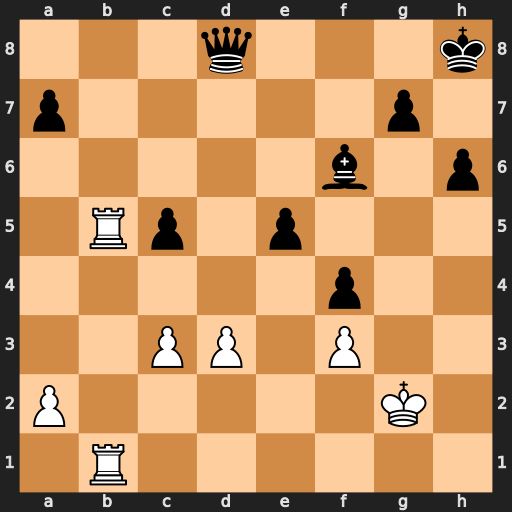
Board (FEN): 3q3k/p5p1/5b1p/1Rp1p3/5p2/2PP1P2/P5K1/1R6
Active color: w
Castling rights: -
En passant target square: -
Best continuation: Rb8 Kh7 Rxd8